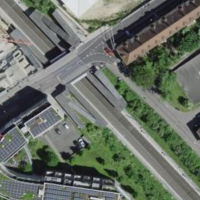
EUNIS habitat code: 57
Species observed at this site:
Vinca major
Ficus carica